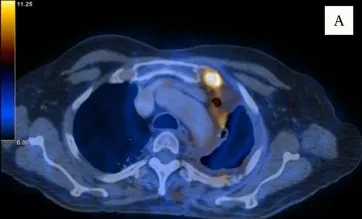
PET-CT scan (post-lobectomy). A) Axial section showing uptake in the surgical area (SUV max: 3.2).
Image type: radiology (pet)